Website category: auto
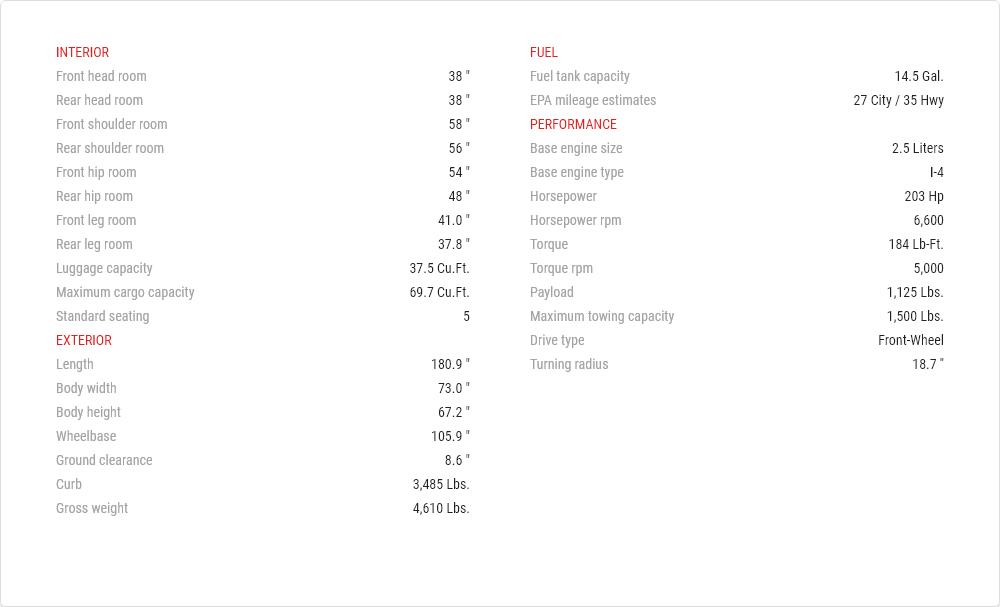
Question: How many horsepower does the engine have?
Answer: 203 hp

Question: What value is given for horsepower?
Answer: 203 hp

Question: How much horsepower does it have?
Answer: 203 hp

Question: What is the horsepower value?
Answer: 203 hp

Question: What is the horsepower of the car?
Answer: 203 hp

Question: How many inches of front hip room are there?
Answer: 54 "

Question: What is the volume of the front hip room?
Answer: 54 "

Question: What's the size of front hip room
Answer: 54 "

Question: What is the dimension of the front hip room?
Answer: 54 "